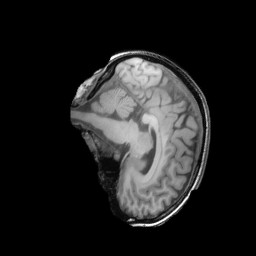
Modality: T1w
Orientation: sagittal
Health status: ill
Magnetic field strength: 3 T